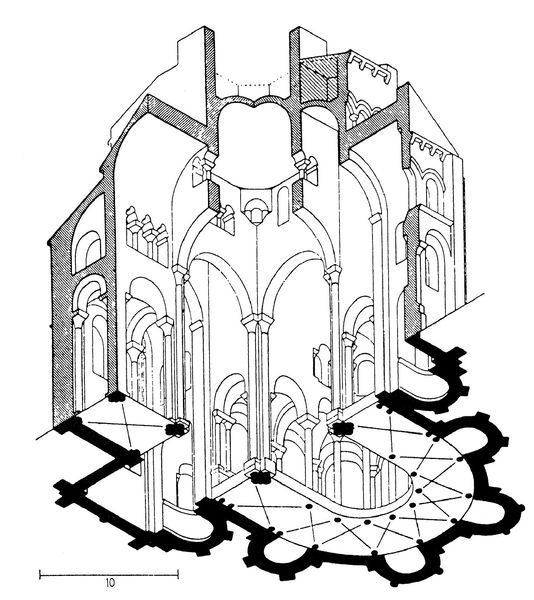
Titel: Notre-Dame-du-Port in Clermont-Ferrand, Chorumgang
Schlagwörter: weiß, fenster, grau, pfeiler, schwarz, skizze, säule, säulen, zeichnung, gebäude, wand, architektur, barock, kirche, decke, gotik, modell, ansicht, bogen, perspektive, kuppel, bögen, umgang, gewölbe, buch, dom, linie, druck, schnitt, seite, kathedrale, halbrund, apsis, rundbögen, chor, plan, querschnitt, basilika, riss, grundriss, kreuzgang, konstruktionszeichnung, massstab, aufriss, krypta, aufrisse, rotunde, bauskizze, kapellen, vierung, durchgänge, mass, unterkirche, musster, absyss, unmöglich, rundbögen grundriss bauanleitung schwarze linien